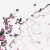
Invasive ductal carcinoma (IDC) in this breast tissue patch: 0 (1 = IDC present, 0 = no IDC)